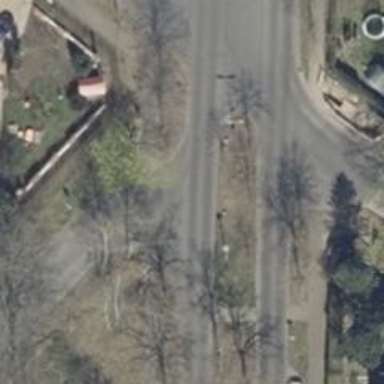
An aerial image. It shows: Unmarked crossing on the road.